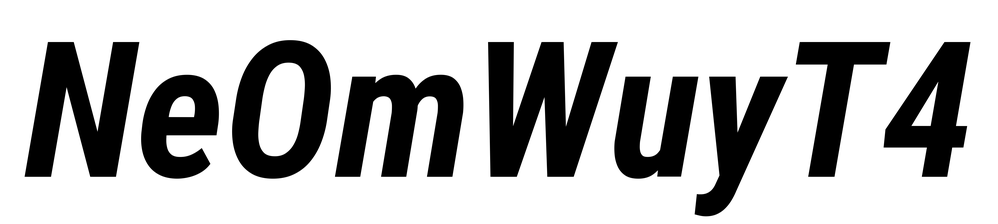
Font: Roboto-Italic_Condensed_Bold_Italic